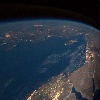
Label: water